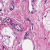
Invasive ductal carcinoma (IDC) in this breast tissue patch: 0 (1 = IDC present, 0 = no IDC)